Interaction volume radius: 10 \u00c5
Interaction volume height: 15 \u00c5
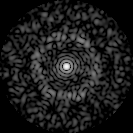
Disorder parameter: 0.8225